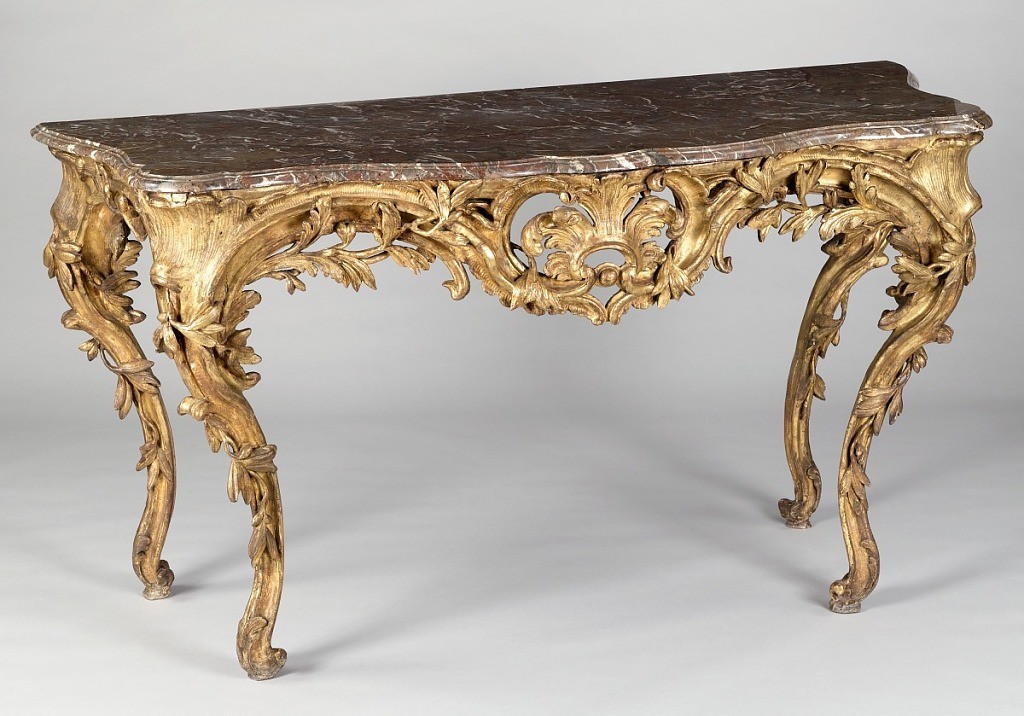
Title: Console table
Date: ca. 1740
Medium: Carved and gilt wood, marble
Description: Side table of carved and gilt wood, supporting contoured "jaspe rubane" marble top with molded edge. Four serpentine legs entwined by deeply carved leafy branches; feet scrolled under on small supports; curved frieze carved with leafy branches and central symmetrical acanthus leaf motif.